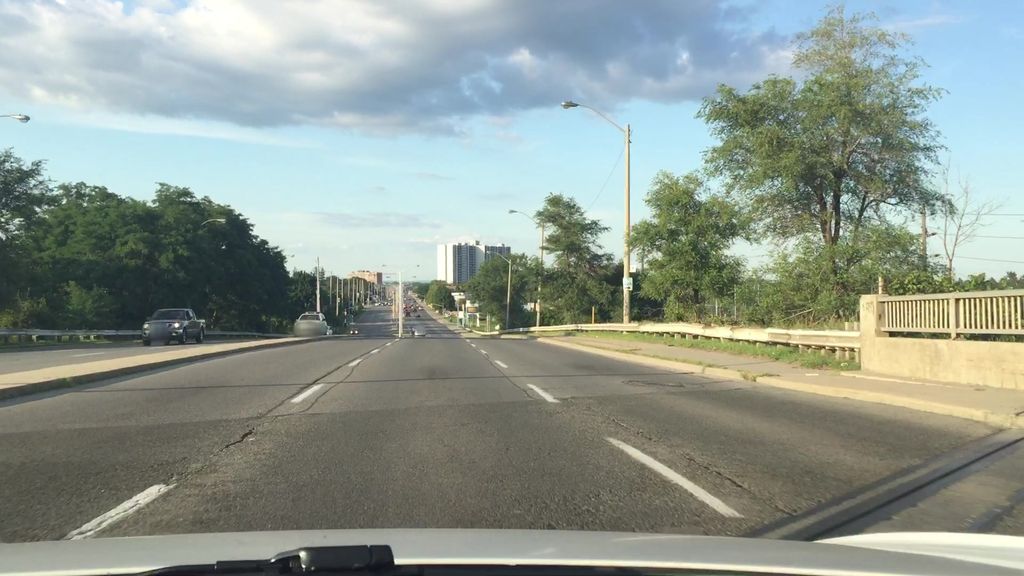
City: toronto